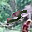
Label: 5